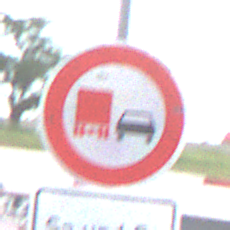
Verkehrszeichen: UeberholverbotKraftfahrzeuge
Zusatzzeichen unten: ZeitangabenMitBeschraenkungAufWochentage8
Umgebung: Outdoor, RoadRail
Tageszeit: MorningAfternoon
Wetter: PartlyCloudy
Licht: Natural
Jahreszeit: NotSpecified
Kontrast: LowContrast